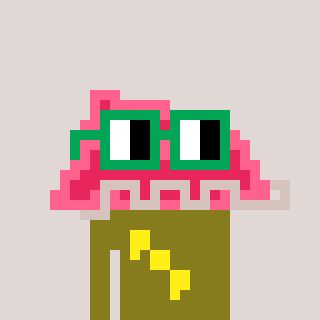
a pixel art character with square green glasses, a retainer-shaped head and a gunk-colored body on a warm background